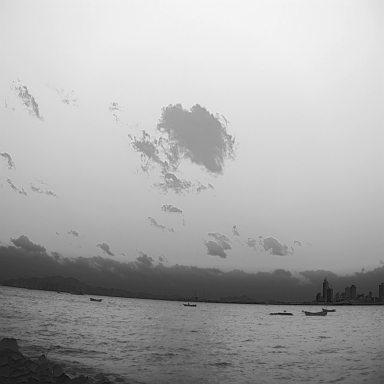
There are four bulk_carriers in the infrared image.